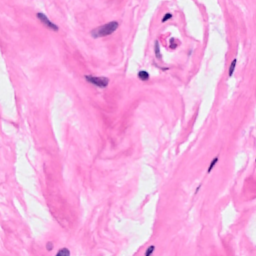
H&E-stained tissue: Breast